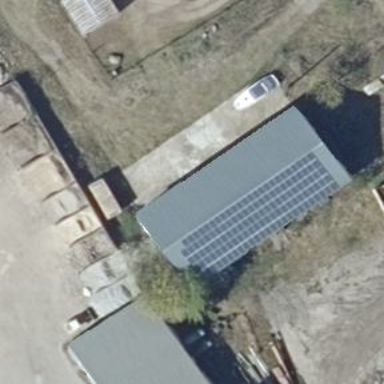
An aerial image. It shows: Small solar photovoltaic panel generator inside building.